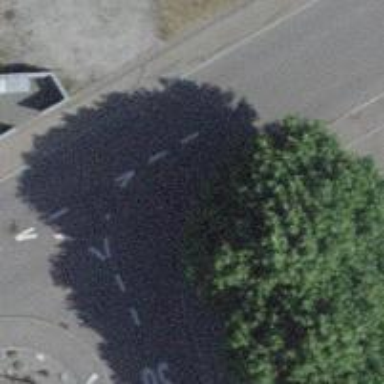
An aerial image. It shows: Kerb serving as barrier.